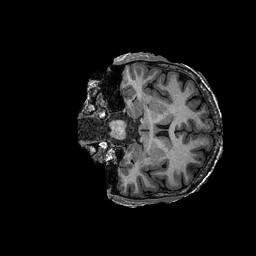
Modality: T1w
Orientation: coronal
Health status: ill
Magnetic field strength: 3 T